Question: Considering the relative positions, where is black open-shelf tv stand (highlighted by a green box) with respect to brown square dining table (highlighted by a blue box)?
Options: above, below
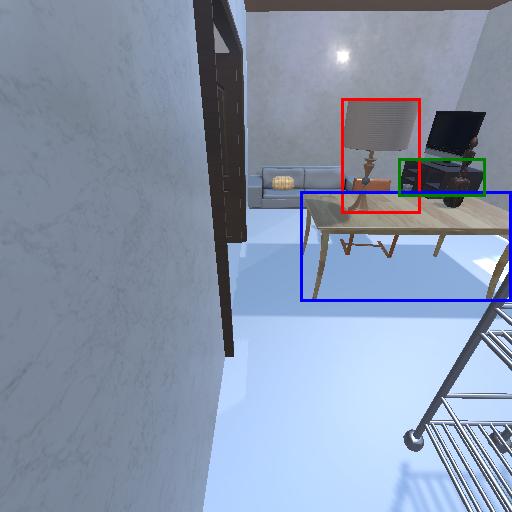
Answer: above